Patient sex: F
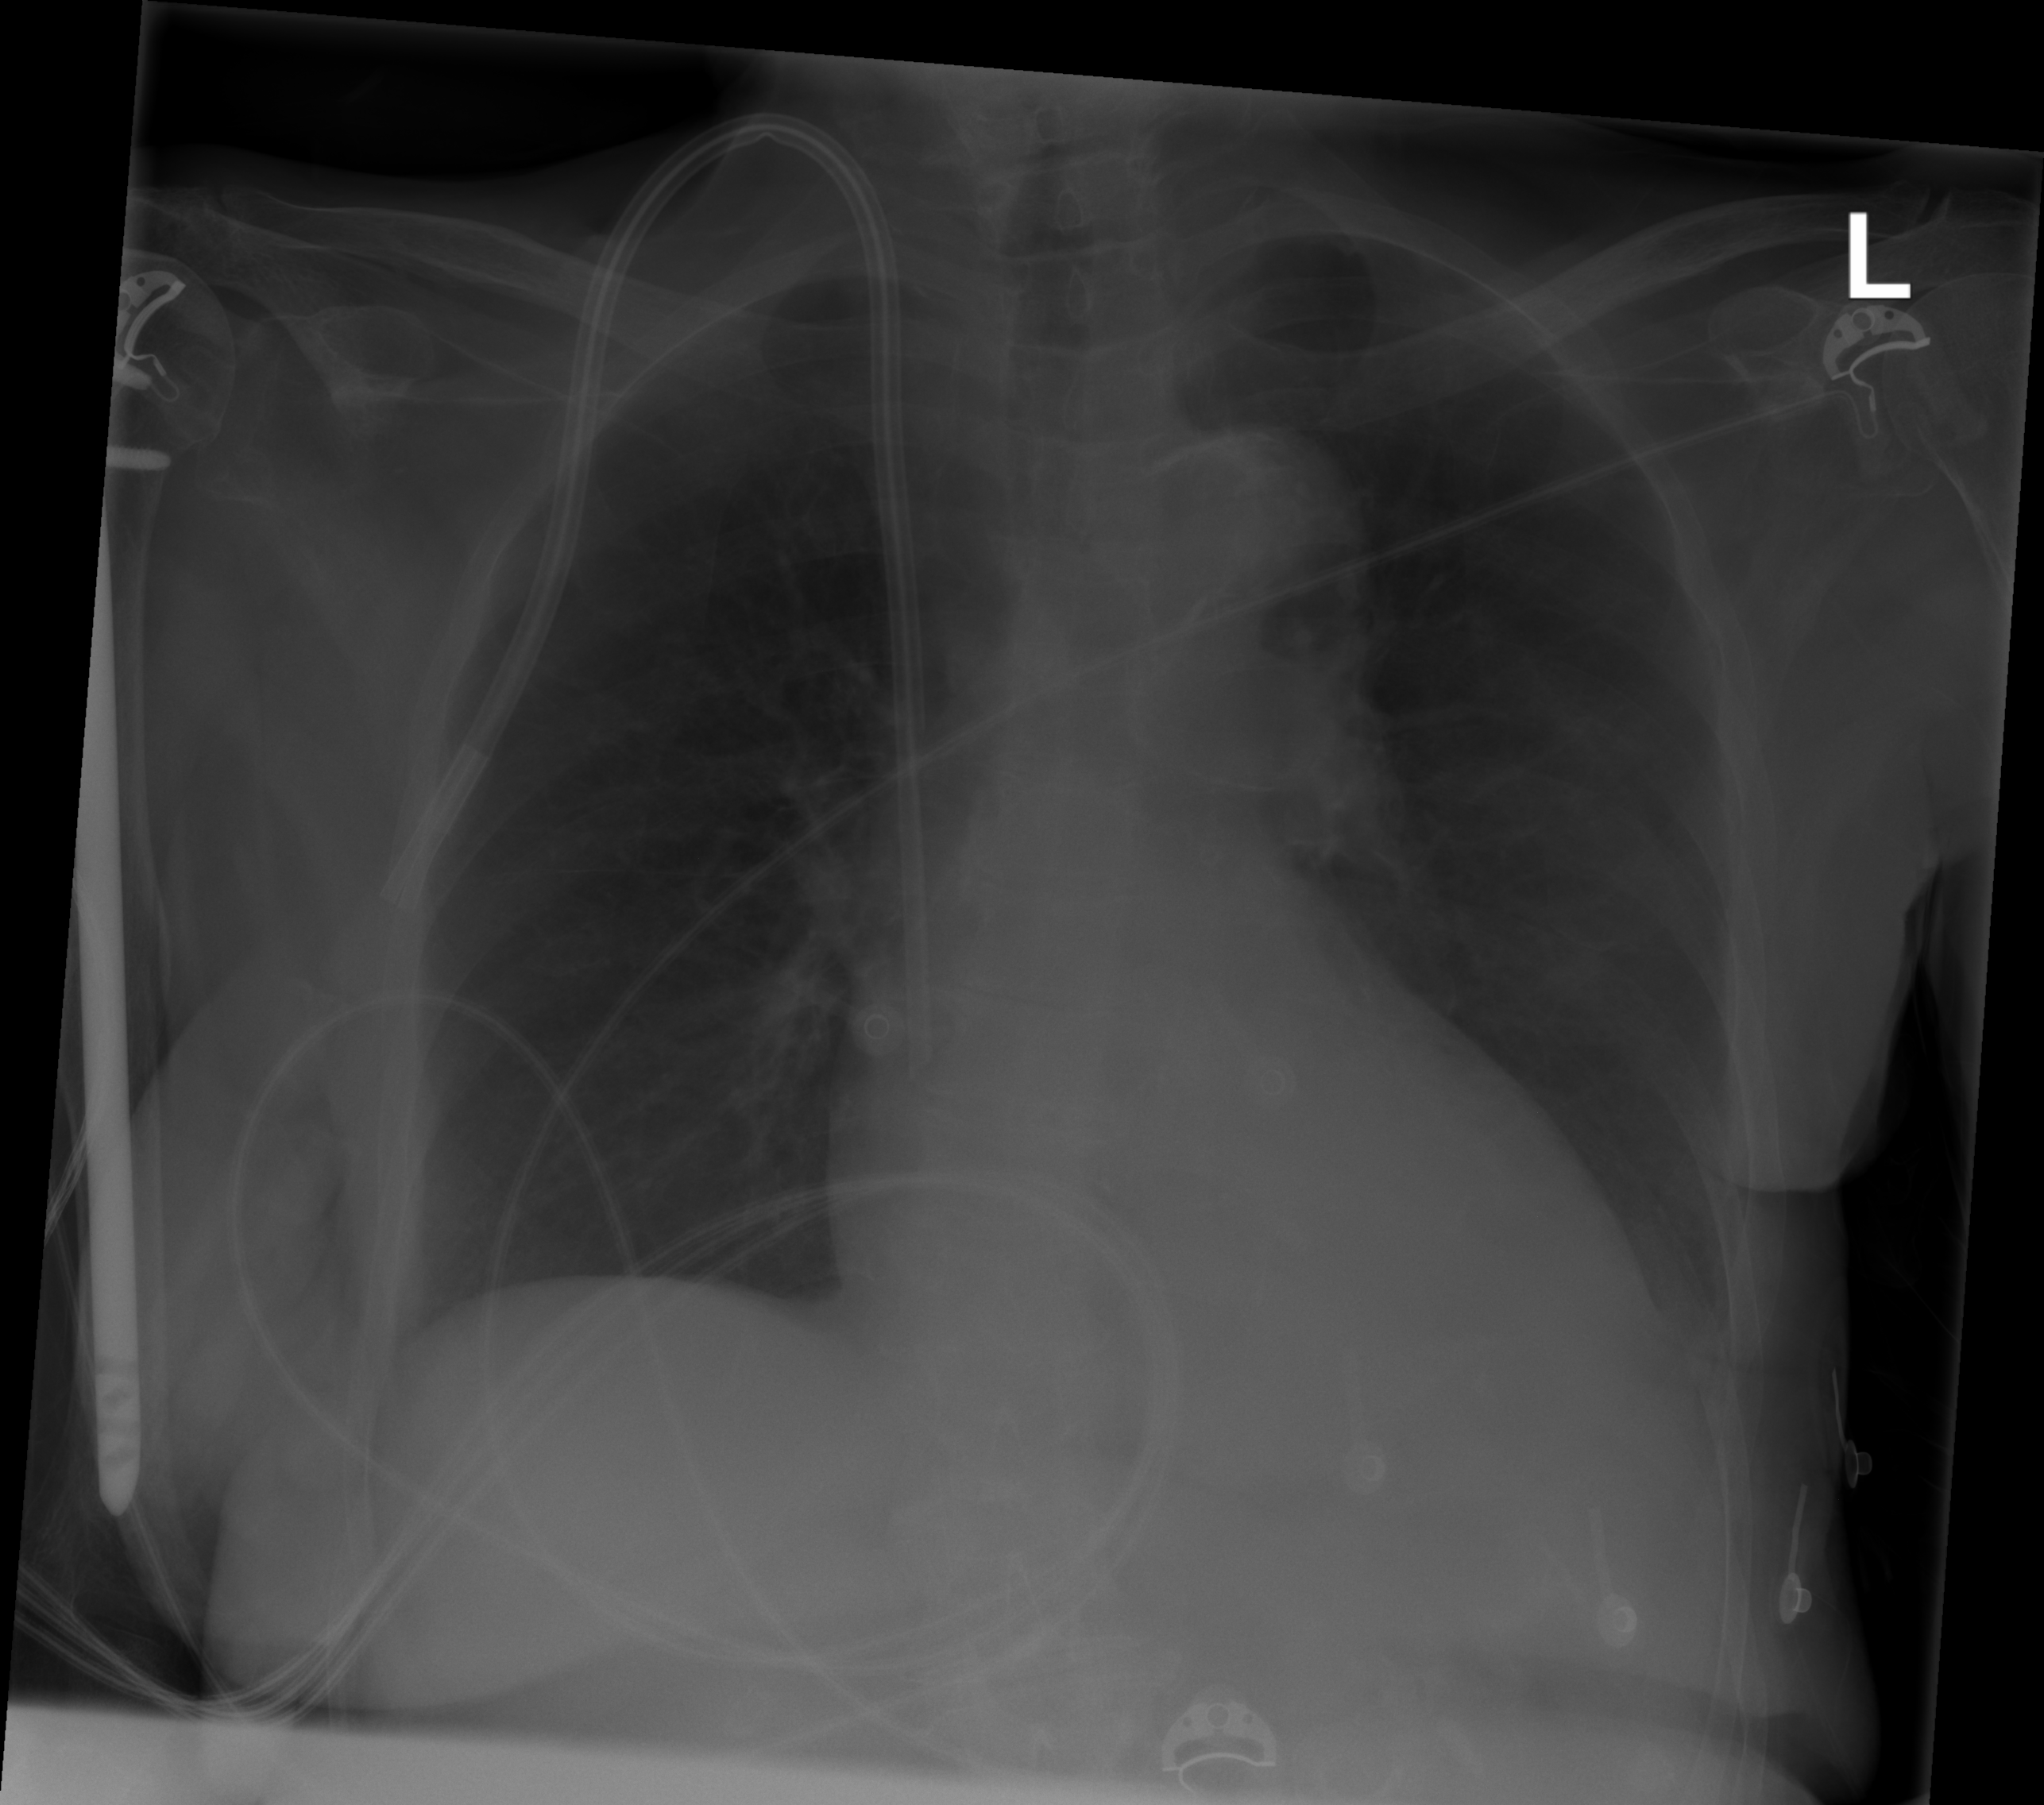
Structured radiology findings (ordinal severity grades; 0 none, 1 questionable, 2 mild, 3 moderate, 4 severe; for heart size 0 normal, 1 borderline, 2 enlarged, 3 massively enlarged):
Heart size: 0
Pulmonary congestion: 0
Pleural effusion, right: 0
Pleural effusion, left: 2
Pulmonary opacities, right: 0
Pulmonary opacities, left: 0
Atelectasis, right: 0
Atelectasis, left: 2